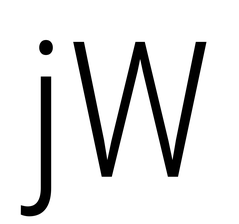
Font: Roboto_Condensed_Light